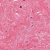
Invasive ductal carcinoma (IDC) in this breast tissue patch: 0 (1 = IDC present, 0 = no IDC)